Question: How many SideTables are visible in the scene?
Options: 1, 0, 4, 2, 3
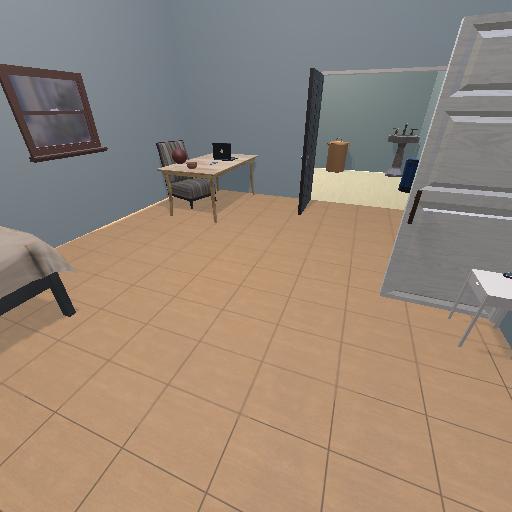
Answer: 1